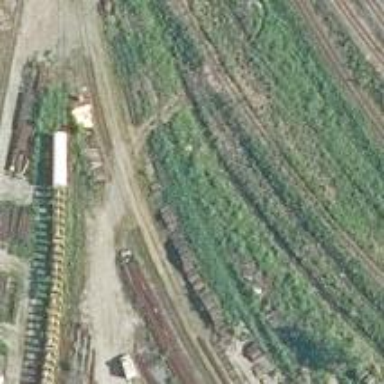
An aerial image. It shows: Abandoned railway yard.